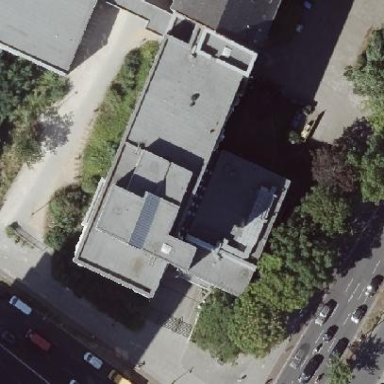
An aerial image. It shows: School building with flat roof.